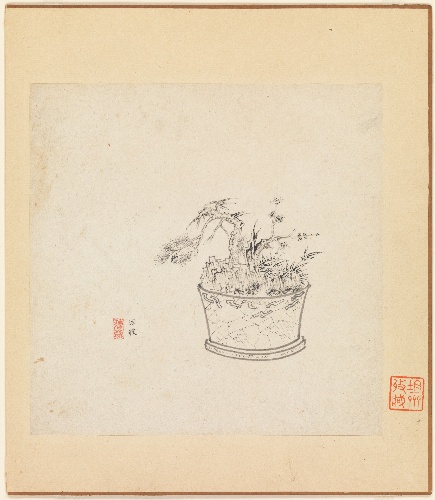
Title: 明/清   陳洪綬  橅古圖   冊|Miscellaneous Studies
Artist: Chen Hongshou
Artist bio: Chinese, 1598–1652
Date: one leaf dated 1619
Object type: Album
Classification: Paintings
Medium: Album of twelve paintings; ink on paper
Culture: China
Period: Ming dynasty (1368–1644)
Dimensions: Image (each leaf): 7 x 7 in. (17.8 x 17.8 cm)
Department: Asian Art
Credit line: Gift of Mr. and Mrs. Wan-go H. C. Weng, 2005
Accession year: 2005
Repository: Metropolitan Museum of Art, New York, NY
Tags: Plants